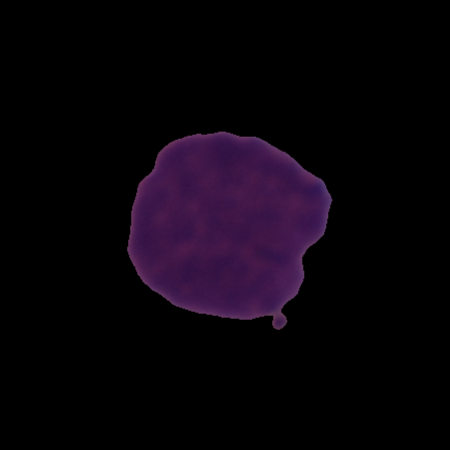
Label: cancer